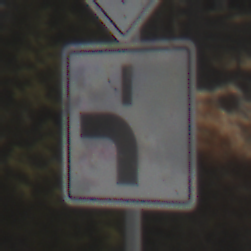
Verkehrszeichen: VerlaufVorfahrtsstrasse5
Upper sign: Vorfahrtsstrasse
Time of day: Midday
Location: Outdoor (Nature)
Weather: PartlyCloudy
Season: NotSpecified
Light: Natural